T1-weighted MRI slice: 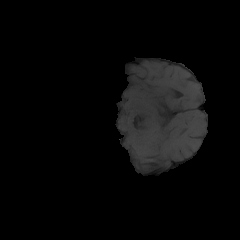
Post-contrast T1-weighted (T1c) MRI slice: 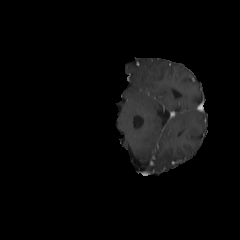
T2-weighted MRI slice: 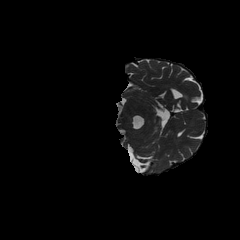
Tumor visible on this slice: no